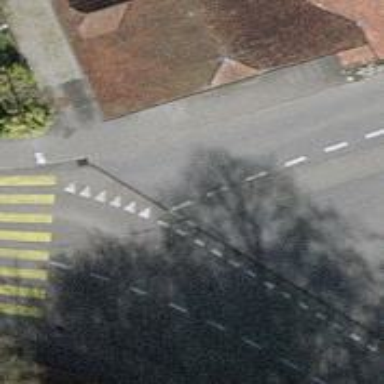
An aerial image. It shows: Road with "give way" sign.